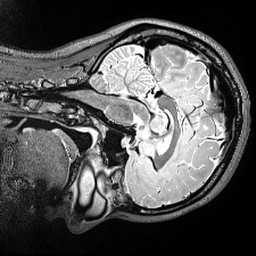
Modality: T2w
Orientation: sagittal
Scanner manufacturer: siemens
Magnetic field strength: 3 T
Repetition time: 3.2 s
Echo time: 0.566 s